Question: I'm trying to draw a margin at the top of my bottom navbar on my Android app. Here it's what I have now:

What I'm trying to achieve is a black top border on the bottom bar. I created it using the split action bar. This is my xml:
'''
<?xml version="1.0" encoding="utf-8"?>
<resources>
<!-- the theme applied to the application or activity -->
<style name="CustomActionBarTheme"
parent="@android:style/Theme.Holo.Light">
<item name="android:actionBarStyle">@style/MyActionBar</item>
<item name="android:actionBarSplitStyle">@style/MyBottomBar</item>
</style>
<!-- ActionBar styles -->
<style name="MyActionBar"
parent="@android:style/Widget.Holo.Light.ActionBar.Solid.Inverse">
<item name="@android:background">@color/white</item>
<item name="@android:textColor">@color/black</item>
</style>
<!--bottom bar style-->
<style name="MyBottomBar">
<item name="android:backgroundSplit">@color/white</item>
</style>
<!-- ActionBar title text -->
<style name="MyActionBarTextStyle"
parent="@android:style/TextAppearance.Holo.Widget.ActionBar.Title">
<item name="@android:textColor">@color/black</item>
</style>
</resources>
'''
I don't know what I need to give to the bottom bar and Android's documentation is not that clear. Help me please! Thank you all!
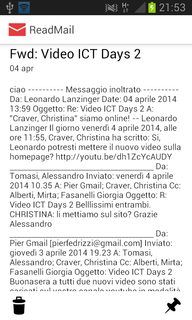
Answer: You need to create a new .xml file into the drawable folder. You can call it "bottom_navbar_background.xml". Draw a rectangle on the file like that:
'''
<?xml version="1.0" encoding="utf-8"?>
<layer-list xmlns:android="http://schemas.android.com/apk/res/android">
<item android:bottom="1dp">
<shape
android:dither="true"
android:shape="rectangle">
<corners android:radius="2dp" />
<solid android:color="@color/black" />
</shape>
</item>
<item android:top="1dp">
<shape
android:dither="true"
android:shape="rectangle">
<solid android:color="@android:color/white" />
<padding
android:bottom="0dp"
android:left="0dp"
android:right="0dp"
android:top="0dp" />
</shape>
</item>
</layer-list>
'''
put that as the background of the custom theme of the splitNavbar like this:
'''
<item name="android:backgroundSplit">@drawable/bottom_navbar_background</item>
'''
et voila: you have the top border on your navbar!